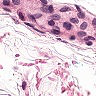
Metastatic tissue present: yes